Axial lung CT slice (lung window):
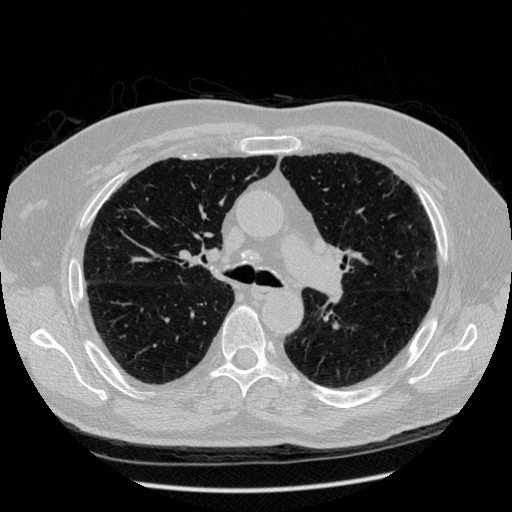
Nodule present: no